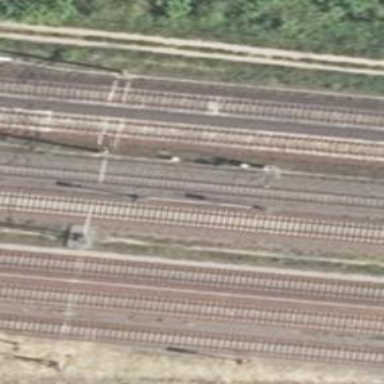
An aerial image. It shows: Railway signal.